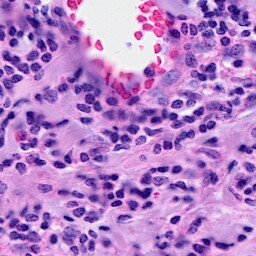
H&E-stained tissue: Breast